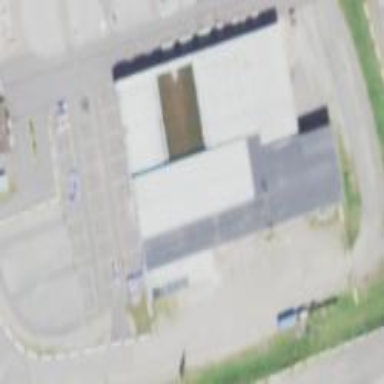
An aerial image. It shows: Marketplace building.